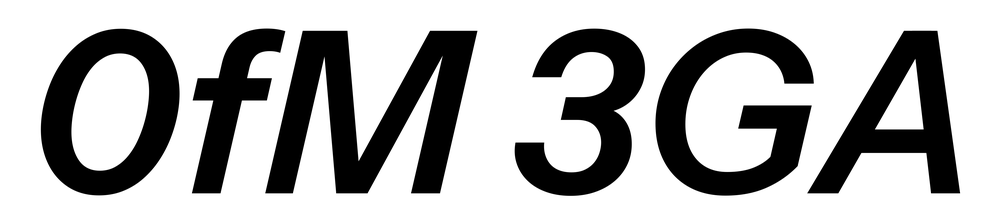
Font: InstrumentSans-Italic_SemiBold_Italic